Interaction volume radius: 5 \u00c5
Interaction volume height: 30 \u00c5
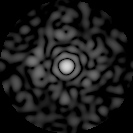
Disorder parameter: 0.8638